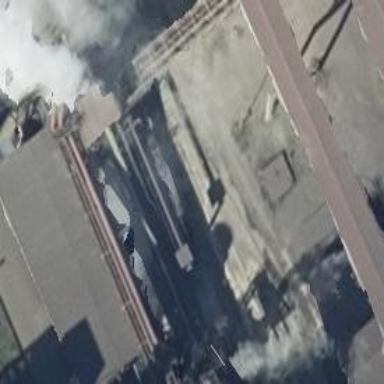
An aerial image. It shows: Railway yard in service.